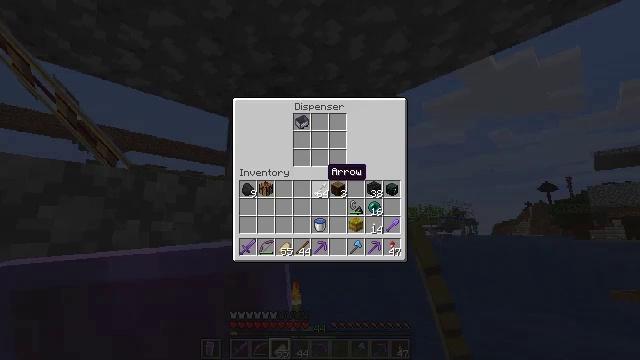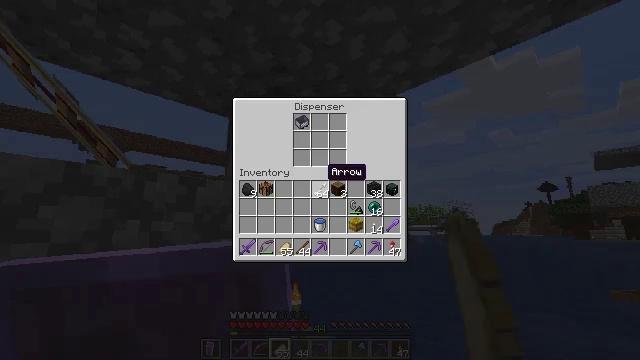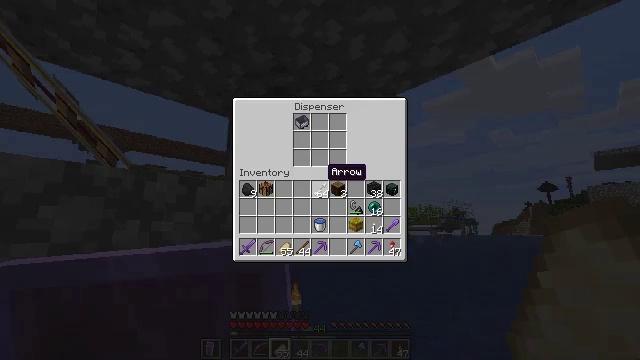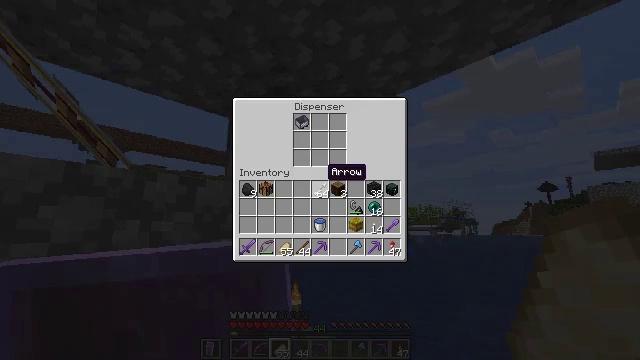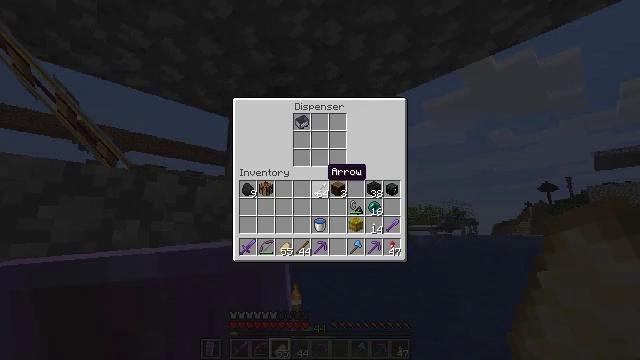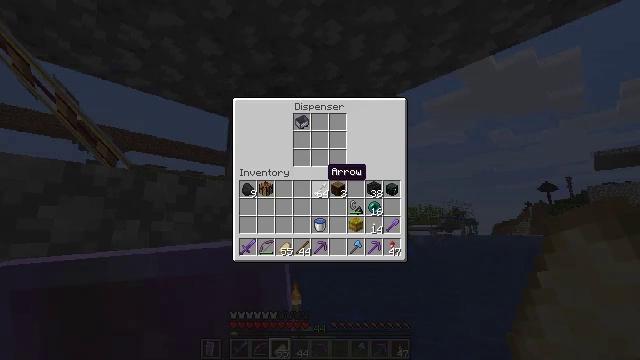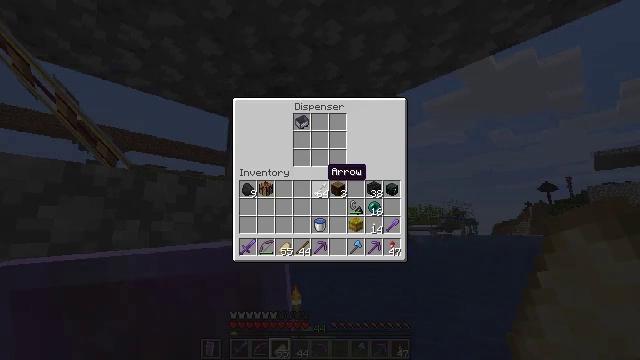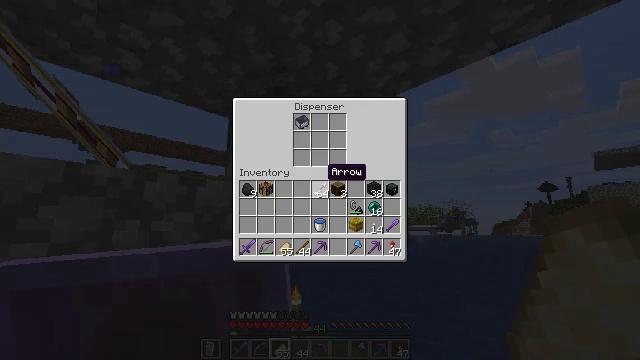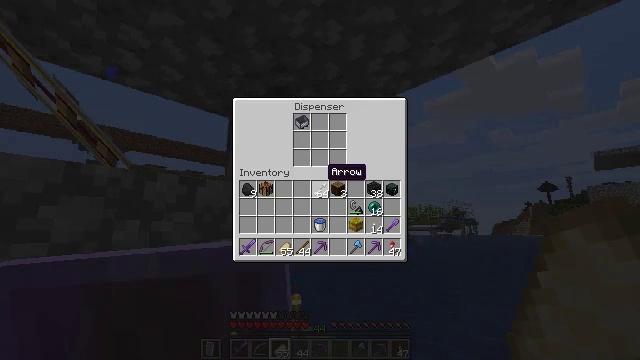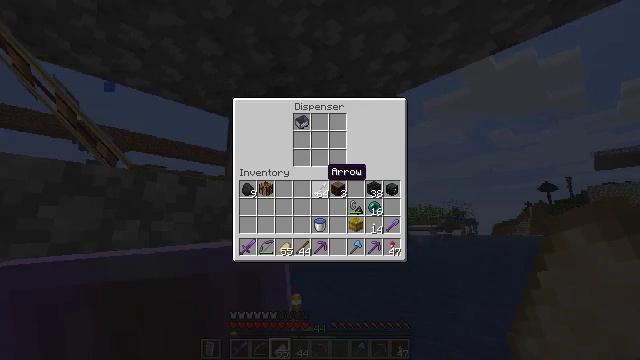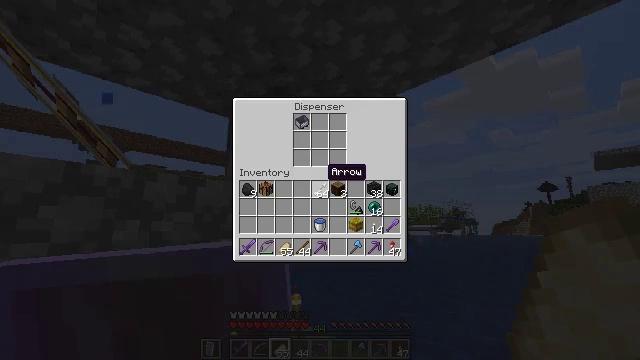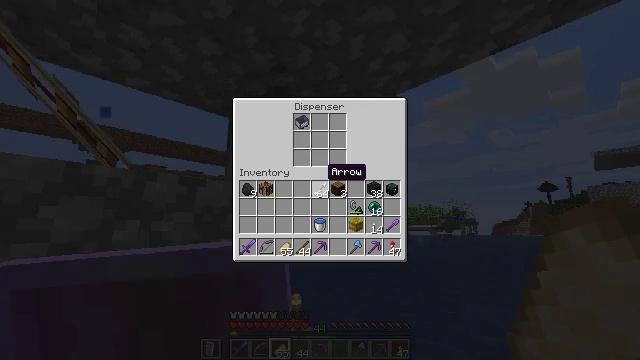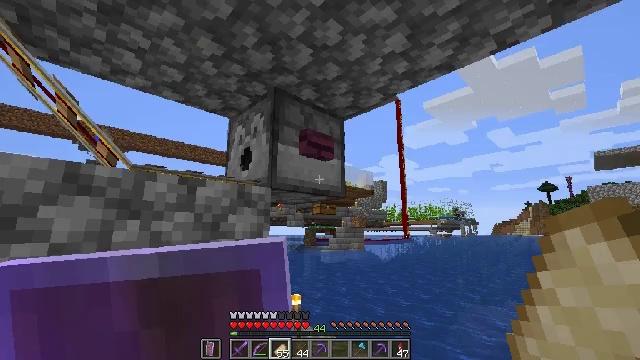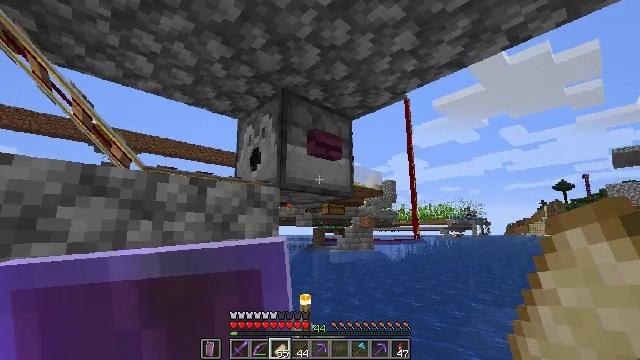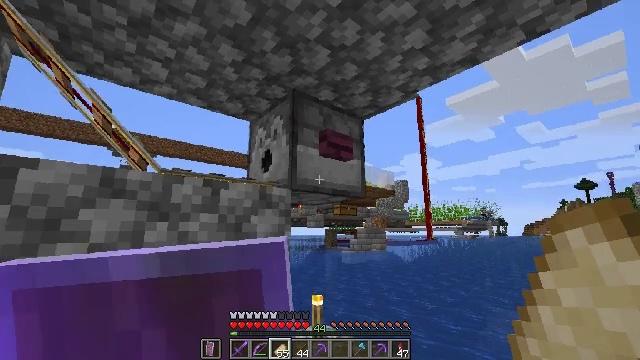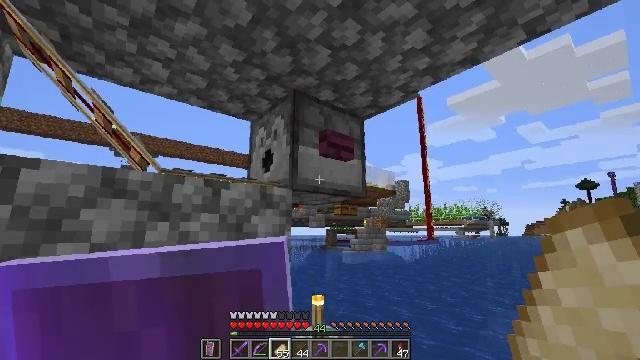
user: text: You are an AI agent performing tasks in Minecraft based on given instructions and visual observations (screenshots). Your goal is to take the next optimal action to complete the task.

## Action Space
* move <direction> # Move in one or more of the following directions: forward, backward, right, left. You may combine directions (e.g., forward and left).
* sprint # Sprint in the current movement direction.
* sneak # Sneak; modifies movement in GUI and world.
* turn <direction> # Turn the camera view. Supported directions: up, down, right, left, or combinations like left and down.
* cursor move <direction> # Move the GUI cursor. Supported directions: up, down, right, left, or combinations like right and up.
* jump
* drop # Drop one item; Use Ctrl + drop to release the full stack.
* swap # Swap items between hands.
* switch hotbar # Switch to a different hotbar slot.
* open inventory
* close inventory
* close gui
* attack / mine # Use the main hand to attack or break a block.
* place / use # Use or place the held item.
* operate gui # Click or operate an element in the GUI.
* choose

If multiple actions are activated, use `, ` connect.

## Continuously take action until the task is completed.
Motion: motion action
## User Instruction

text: Gather the rail for future use.
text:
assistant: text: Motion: no_op
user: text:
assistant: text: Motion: no_op
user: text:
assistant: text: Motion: no_op
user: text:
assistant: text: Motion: no_op
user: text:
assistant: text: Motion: no_op
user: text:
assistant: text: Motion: no_op
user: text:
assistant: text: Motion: no_op
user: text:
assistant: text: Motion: no_op
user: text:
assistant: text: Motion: no_op
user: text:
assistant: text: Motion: no_op
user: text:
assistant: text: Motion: no_op
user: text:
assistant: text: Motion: no_op
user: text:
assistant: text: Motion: turn left
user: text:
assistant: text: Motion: turn left
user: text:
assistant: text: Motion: no_op
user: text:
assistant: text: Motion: no_op
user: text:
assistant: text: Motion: no_op
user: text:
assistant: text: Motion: no_op
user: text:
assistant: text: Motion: turn left
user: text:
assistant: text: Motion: turn left and down
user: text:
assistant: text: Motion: turn left and down
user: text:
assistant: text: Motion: turn left and down
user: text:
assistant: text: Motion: turn left and down
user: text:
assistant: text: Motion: turn left
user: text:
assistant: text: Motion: turn left
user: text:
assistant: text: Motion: no_op
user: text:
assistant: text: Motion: turn left and down
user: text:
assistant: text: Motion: turn left
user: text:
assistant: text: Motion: no_op
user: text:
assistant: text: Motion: no_op